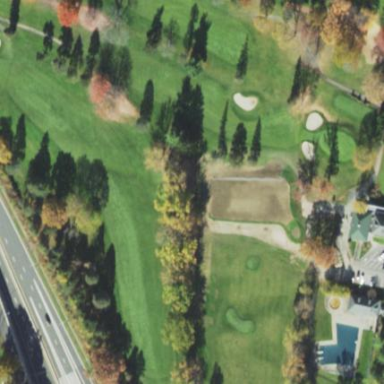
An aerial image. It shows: Golf pitch for leisure land.